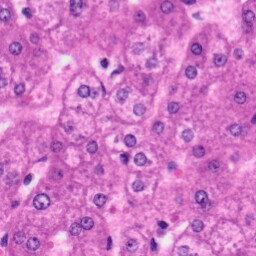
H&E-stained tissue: Liver